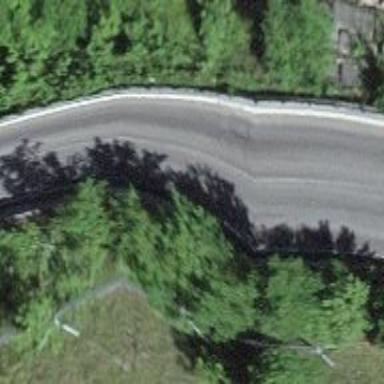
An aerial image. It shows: Asphalt road at the primary level next to abandoned railway.